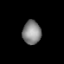
Tissue: lung
Cell type: Fibroblasts
Senescence score: 0.6252
Nuclear area (px): 423
Mean DAPI intensity: 135.792